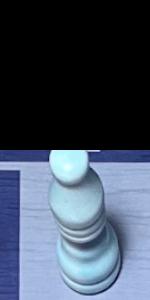
Label: Bishop_White